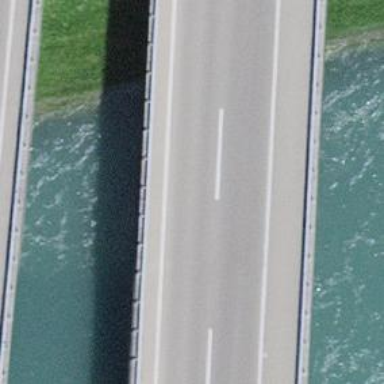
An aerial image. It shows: Asphalt bridge on motorway.